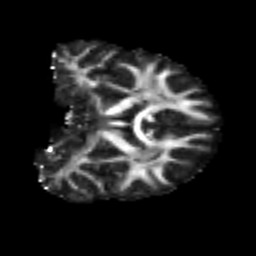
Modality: FA
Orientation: coronal
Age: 23
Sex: male
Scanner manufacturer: siemens
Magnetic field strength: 3 T
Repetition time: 2.3 s
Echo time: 0.085 s